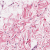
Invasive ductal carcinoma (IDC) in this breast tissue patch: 0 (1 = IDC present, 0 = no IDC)